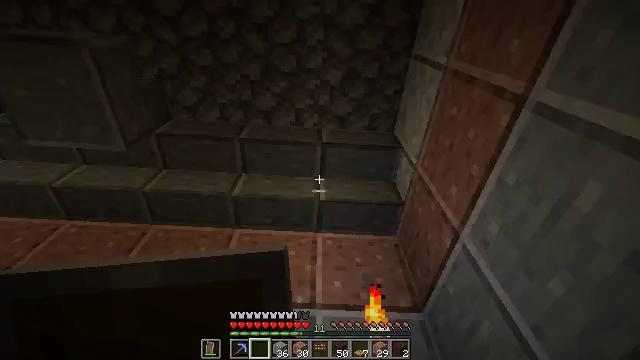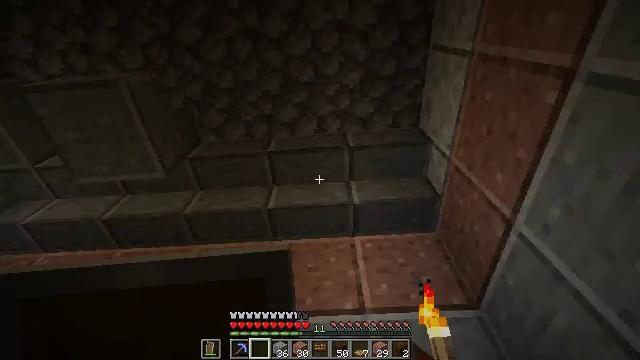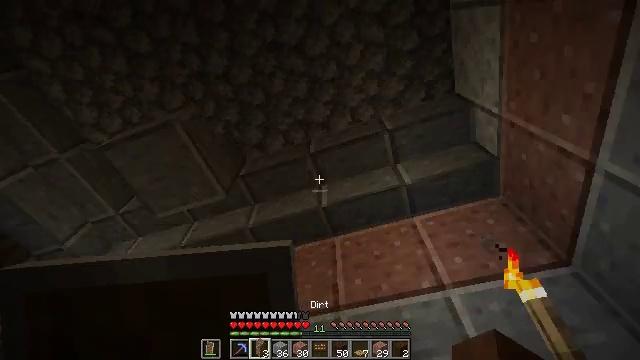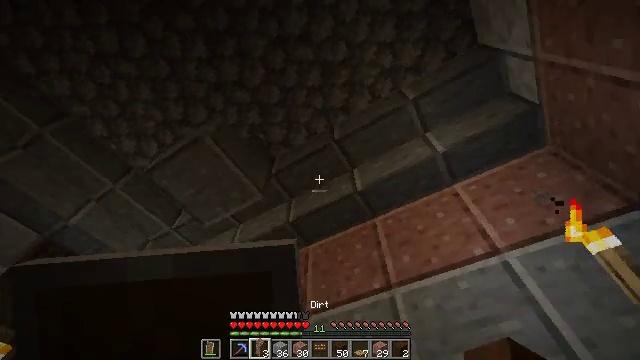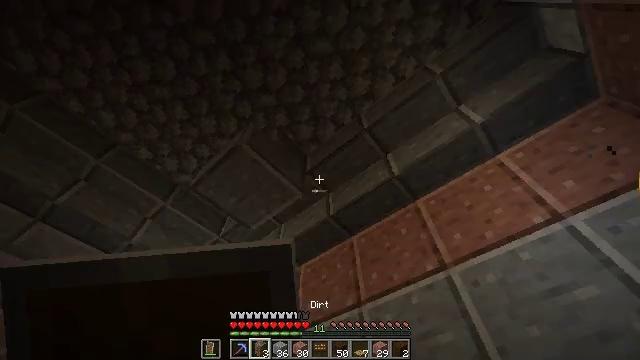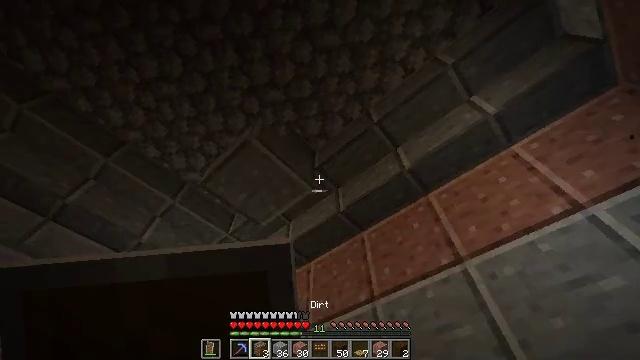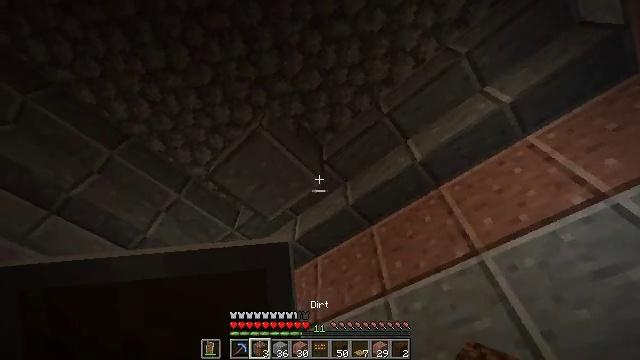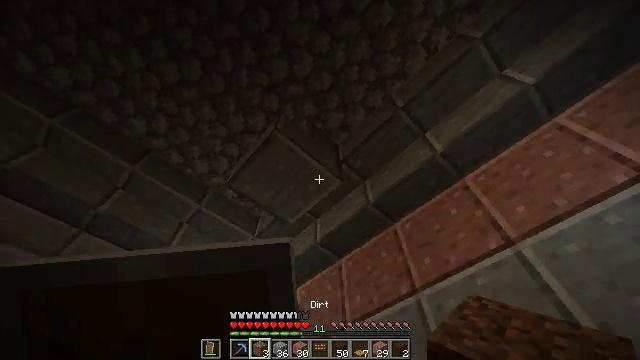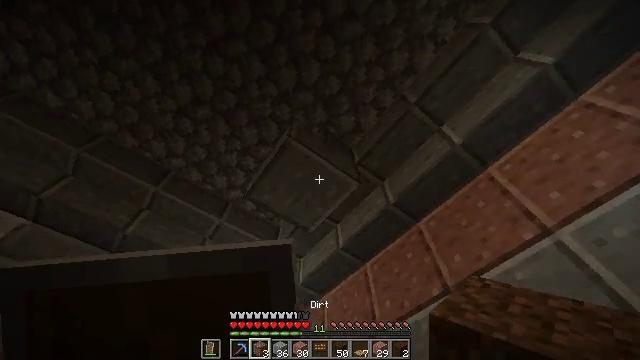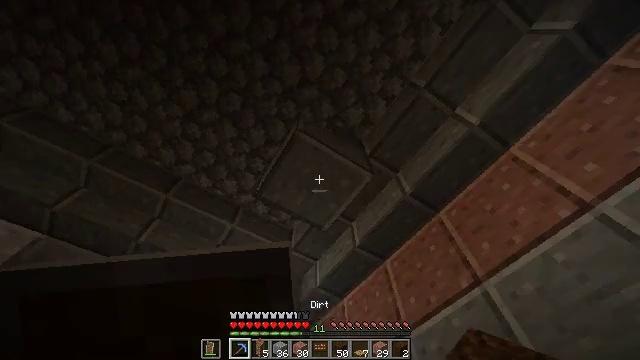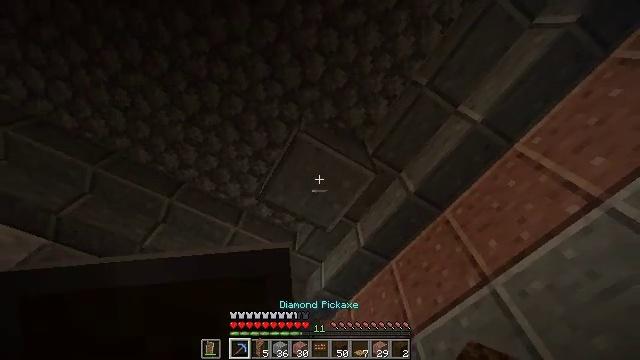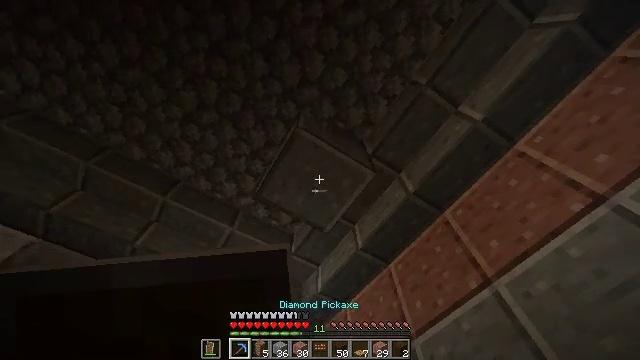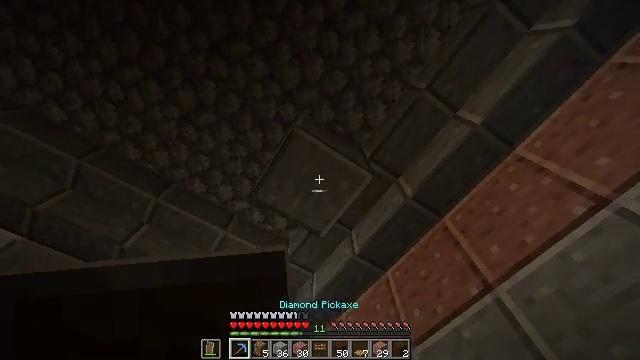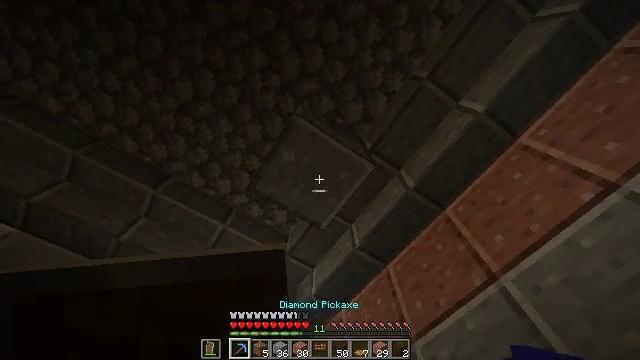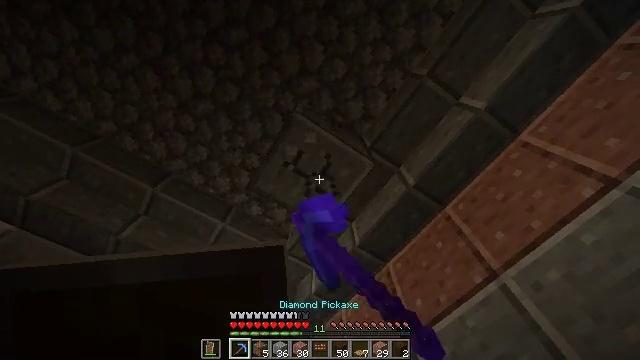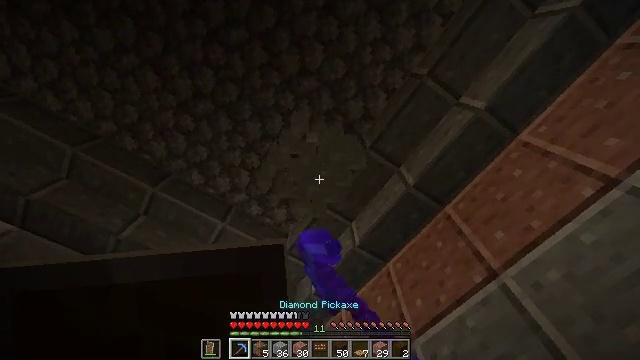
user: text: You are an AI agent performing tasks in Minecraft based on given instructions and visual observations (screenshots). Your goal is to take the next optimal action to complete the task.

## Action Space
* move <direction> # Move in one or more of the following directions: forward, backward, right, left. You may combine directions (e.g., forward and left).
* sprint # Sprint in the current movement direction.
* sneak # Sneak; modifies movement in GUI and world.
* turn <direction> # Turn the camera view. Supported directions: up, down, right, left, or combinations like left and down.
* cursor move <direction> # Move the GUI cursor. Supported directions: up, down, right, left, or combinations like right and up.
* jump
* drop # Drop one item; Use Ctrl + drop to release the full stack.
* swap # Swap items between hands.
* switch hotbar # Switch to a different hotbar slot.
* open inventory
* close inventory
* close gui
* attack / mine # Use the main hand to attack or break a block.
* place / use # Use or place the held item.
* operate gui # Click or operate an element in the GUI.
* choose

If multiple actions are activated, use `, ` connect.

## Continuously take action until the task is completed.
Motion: motion action
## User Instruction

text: Collect the polished andesite stairs.
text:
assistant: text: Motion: move left, turn left and up
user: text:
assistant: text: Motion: move left, turn left
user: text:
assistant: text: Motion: move left, turn left and down
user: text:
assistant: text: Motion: move left, turn left and down
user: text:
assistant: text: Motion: move forward and move left, turn left
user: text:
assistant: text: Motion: move forward and move left
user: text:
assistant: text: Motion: move forward and move left, turn left and up
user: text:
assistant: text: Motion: move forward, turn left and up
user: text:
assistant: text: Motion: move forward, turn left and up, switch to hotbar 1
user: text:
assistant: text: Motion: move forward, turn left, switch to hotbar 1
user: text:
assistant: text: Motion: move forward, turn up, switch to hotbar 1
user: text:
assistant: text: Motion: move forward, turn right and up, switch to hotbar 1
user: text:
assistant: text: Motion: attack / mine
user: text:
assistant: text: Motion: attack / mine
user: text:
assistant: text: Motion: attack / mine
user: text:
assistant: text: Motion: attack / mine
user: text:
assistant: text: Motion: attack / mine
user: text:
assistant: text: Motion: attack / mine
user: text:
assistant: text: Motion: attack / mine
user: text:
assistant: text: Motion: attack / mine